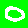
Digit: 0